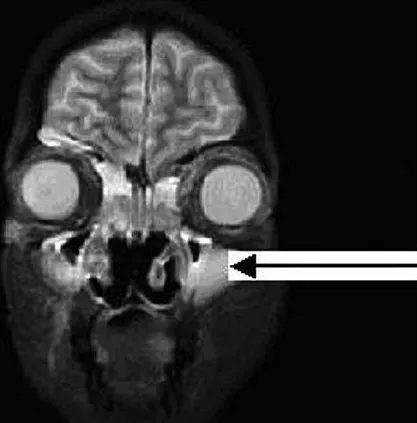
MRI scan showing swollen mucosa in the bilateral maxillary sinus with fluid collection (arrow).
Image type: radiology (mri)